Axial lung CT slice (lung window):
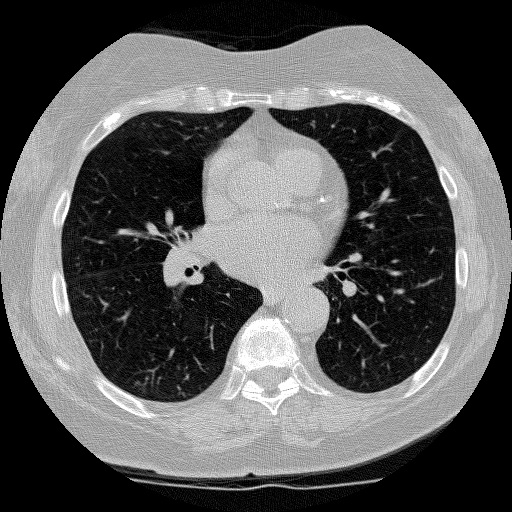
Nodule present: no